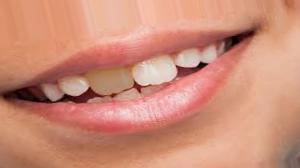
Condition: Tooth Discoloration